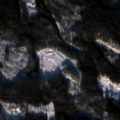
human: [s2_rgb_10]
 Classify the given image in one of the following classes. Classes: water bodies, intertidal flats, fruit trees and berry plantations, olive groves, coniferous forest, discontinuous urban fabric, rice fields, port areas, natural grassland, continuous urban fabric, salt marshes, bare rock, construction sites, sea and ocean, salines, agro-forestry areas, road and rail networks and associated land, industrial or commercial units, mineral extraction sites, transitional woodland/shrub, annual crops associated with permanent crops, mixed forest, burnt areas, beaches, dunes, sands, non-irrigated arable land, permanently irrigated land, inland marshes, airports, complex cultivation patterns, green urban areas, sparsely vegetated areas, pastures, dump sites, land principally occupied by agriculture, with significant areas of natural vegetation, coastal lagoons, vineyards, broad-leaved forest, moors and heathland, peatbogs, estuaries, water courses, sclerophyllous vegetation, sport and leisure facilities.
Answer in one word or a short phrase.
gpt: coniferous forest